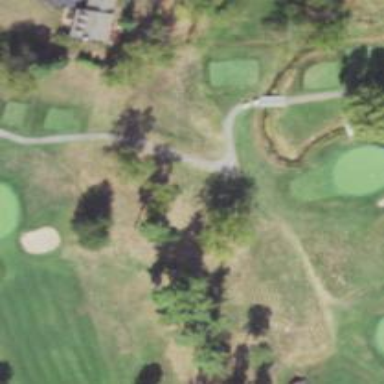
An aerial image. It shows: Service road used as golf cart path.